Question: Not sure if this is an appropriate question for SO, but here goes:
I am interested in the required logic needed to be able to calculate the highest and lowest possible finishing position of a team in a league.
Take for example the English Premier League. There are 20 teams in this league. Each team hosts every other team in the league once at home. This means that each team plays each other twice (once at home and once away), and so will play 38 games in a season.
A game can end in one of three results- a home win, a draw, or an away win. Teams are awarded 3 points for a win, and one point for a draw. This means that the maximum amount of points a team can achieve in a single season is 114 (38*3).
The bottom of this year's Premier League table currently looks like this (Position, Team name, Games played, Goal difference [goals scored - goals conceded], Points) :

I want to know Newcastle's highest and lowest possible finishing positions.
It would be rational to think that Newcastle's lowest finishing position this season would be 18th, as if Newcastle lose their remaining game, and all the teams below them (with the exception of QPR and Reading who can't catch Newcastle) win their games, then their points total will be higher than Newcastle's (Wigan's will be the same, but the fact that they will have had two wins, and Newcastle will have had one loss will mean that Wigan will have a superior Goal Difference [the mechanism to separate teams who are on equal points]).
(and this is the complicated bit)- Aston Villa's final game of the season is against Wigan. For this reason, it is impossible for both teams to gain maximum points.
So my question is- which is the best way to accurately determine the highest and lowest possible finishing place of a given team in a league, whilst taking into account the remaining fixtures of rival teams? Should I just look at every remaining fixture and calculate each permutation? Or is there a smarter way to do this?
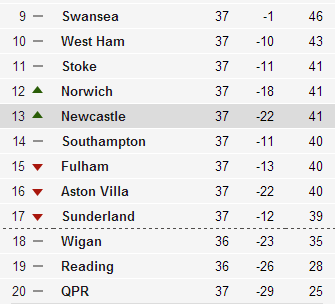
Answer: You can reduce the number of combination by ignoring the irrelevant ones.
The steps below are for finding the lowest possible position. Finding the highest possible position would be handled in a similar way.
When considering the lowest possible position, the teams that are ahead are irrelevant.
Also teams that cannot get enough points to reach Newcastle in the remaining games are irrelevant.
For the remaining teams, consider each game against an irrelevant team as won.
The above step can make more teams irrelevant. If so, repeat the previous step!
Brute-force the remaining games, i.e. games where relevant teams face each other.